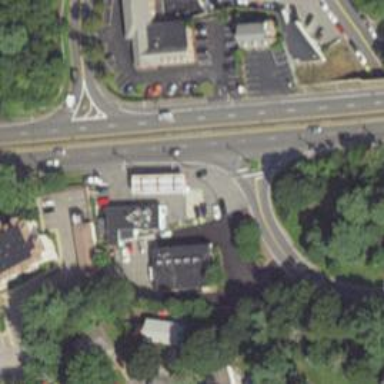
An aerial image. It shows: Convenience shop.